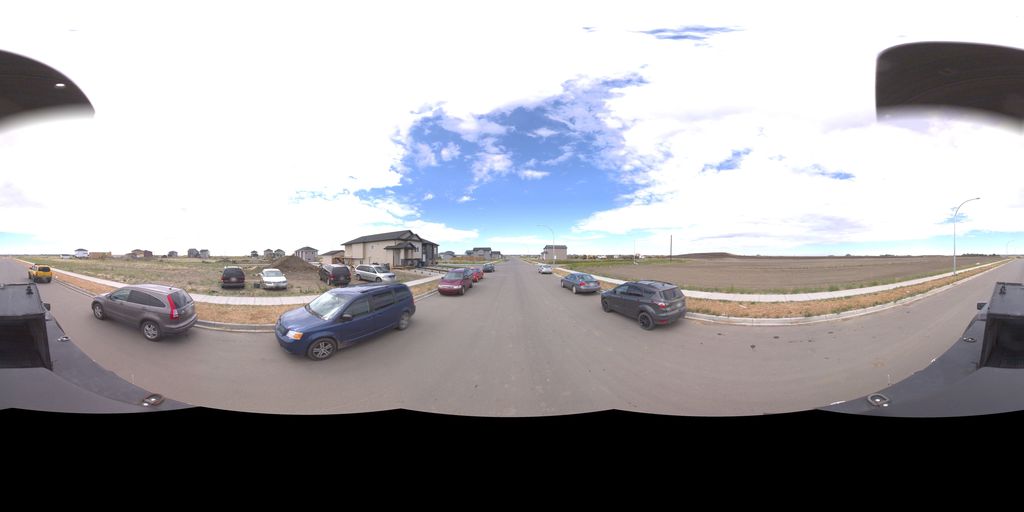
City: saskatoon